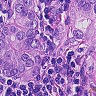
Metastatic tissue present: yes